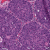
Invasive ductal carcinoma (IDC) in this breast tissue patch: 0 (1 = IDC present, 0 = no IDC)